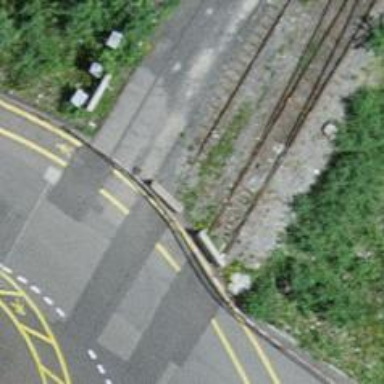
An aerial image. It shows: Single-track spur service.